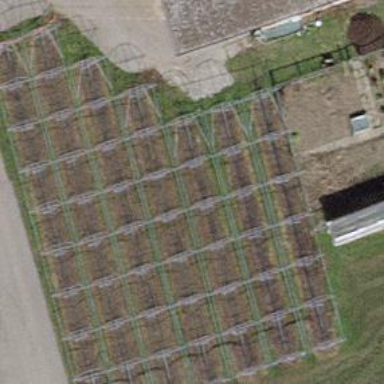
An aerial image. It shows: Orchard.